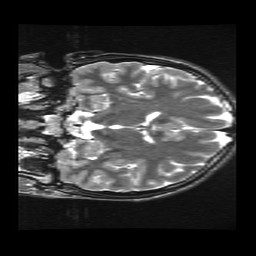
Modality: T2w
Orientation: coronal
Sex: male
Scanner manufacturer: ge
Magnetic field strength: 3 T
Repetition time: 5 s
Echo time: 0.1017 s